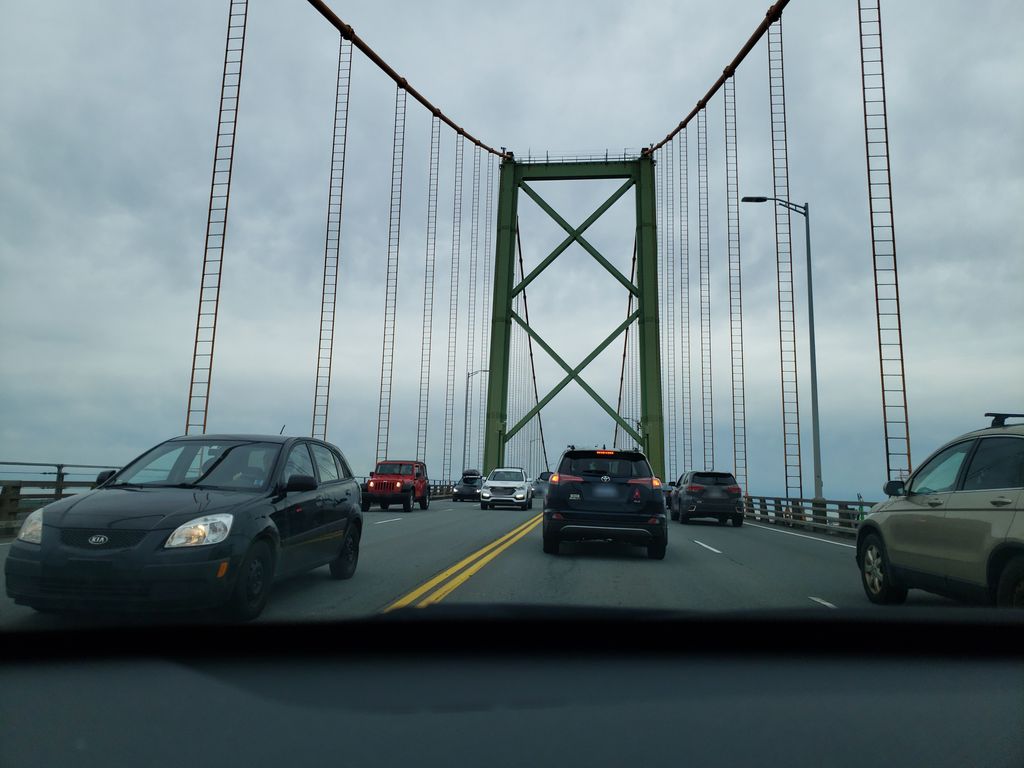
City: halifax